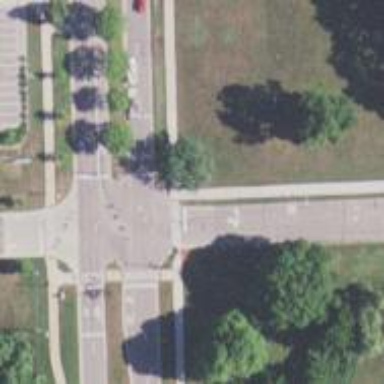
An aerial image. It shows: Marked road crossing.